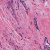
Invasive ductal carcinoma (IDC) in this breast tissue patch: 0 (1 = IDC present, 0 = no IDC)